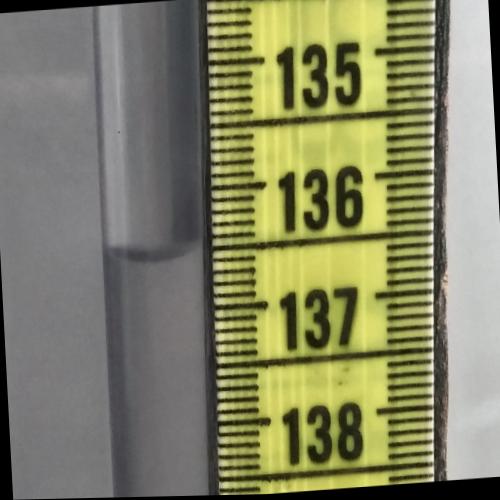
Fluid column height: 136.6 cm